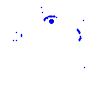
Particle: electron